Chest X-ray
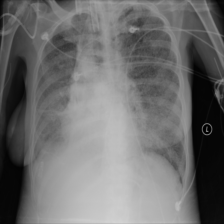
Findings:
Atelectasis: negative
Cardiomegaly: negative
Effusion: negative
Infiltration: negative
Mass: negative
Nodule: negative
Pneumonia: negative
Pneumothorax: negative
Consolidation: negative
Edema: negative
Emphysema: negative
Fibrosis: negative
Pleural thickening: negative
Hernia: negative